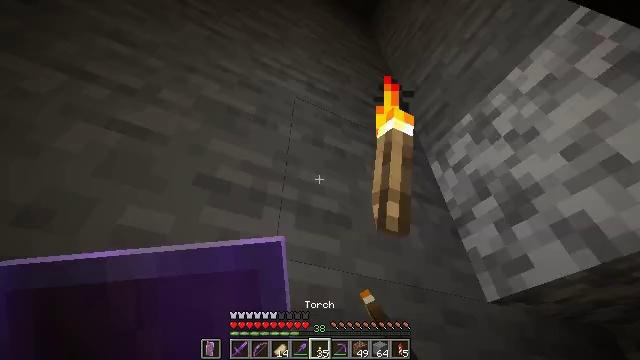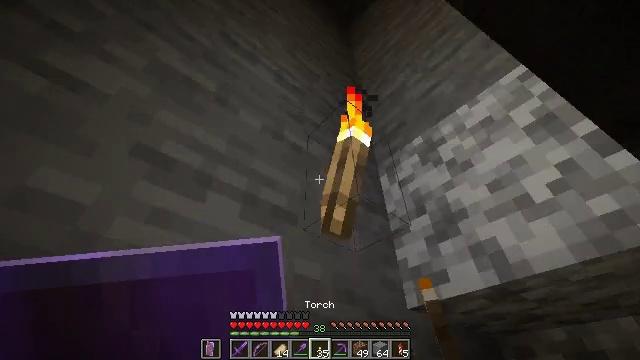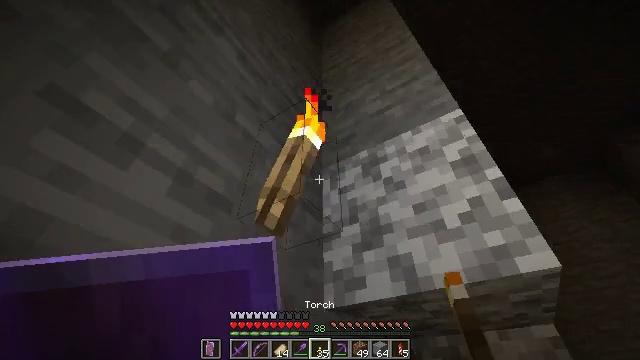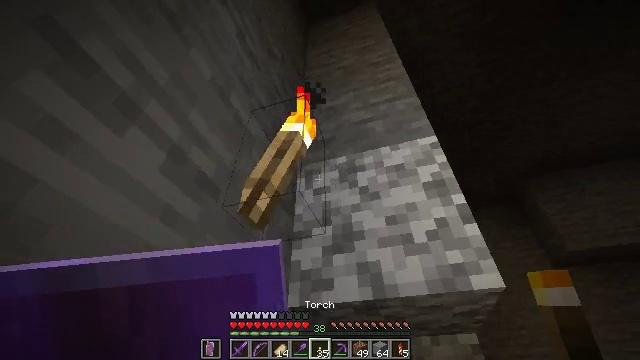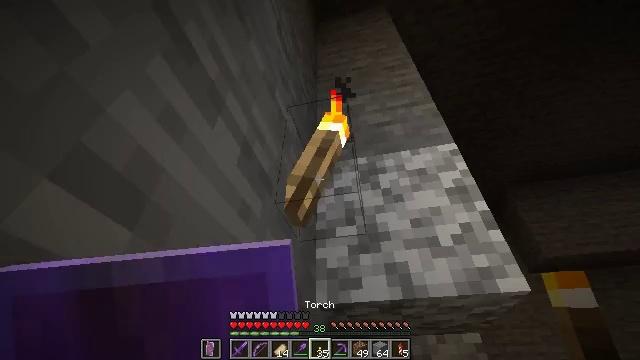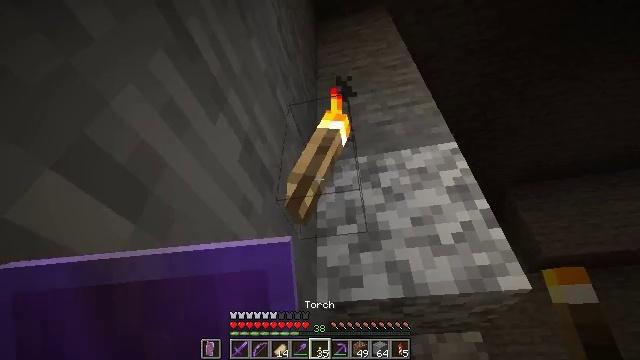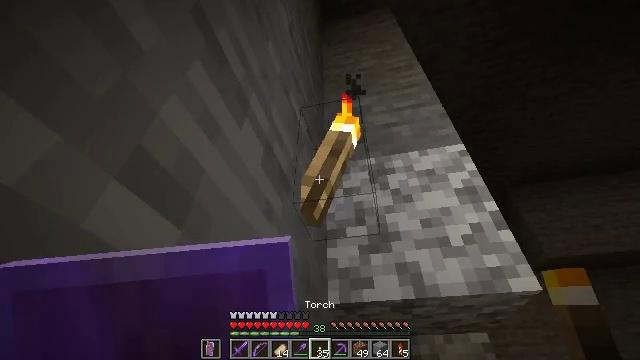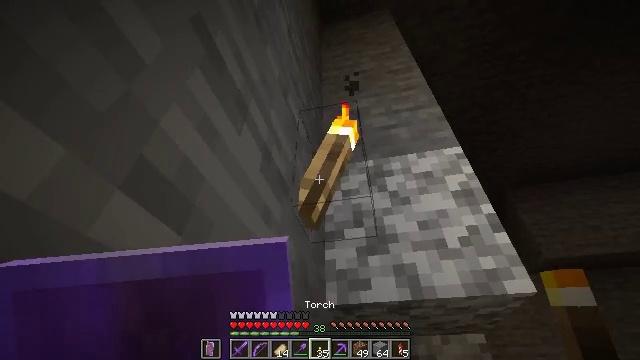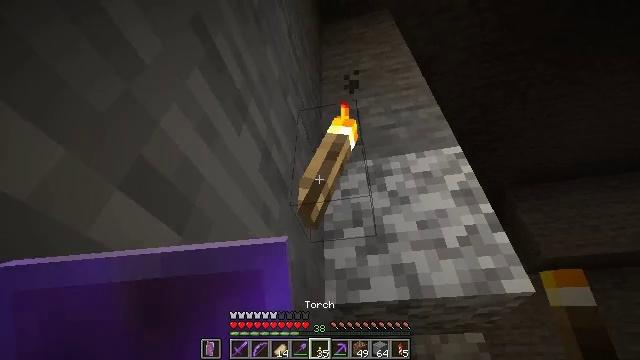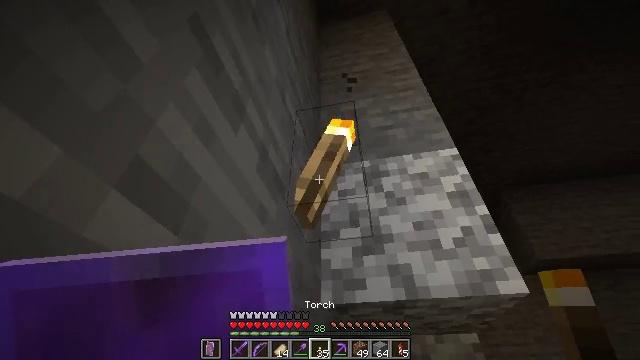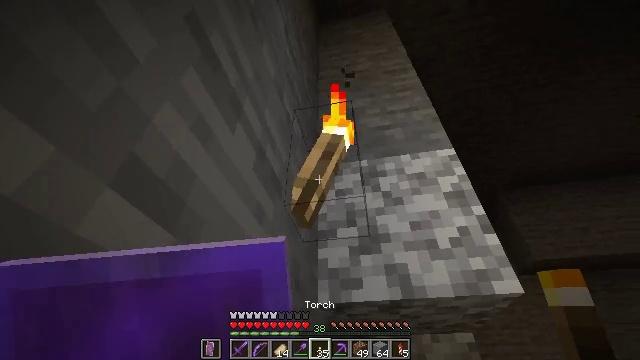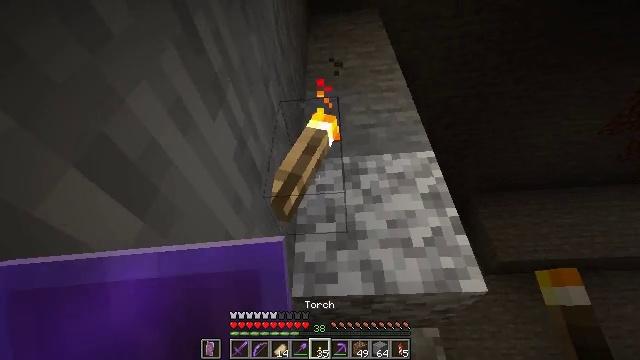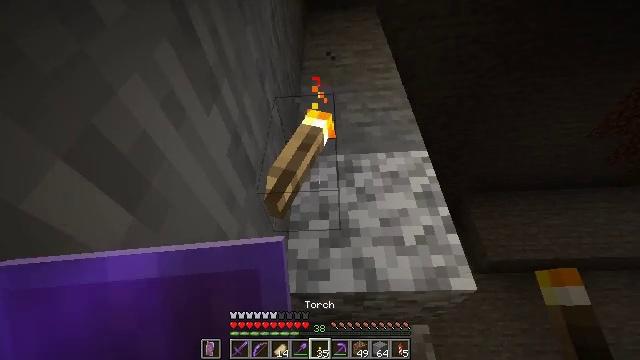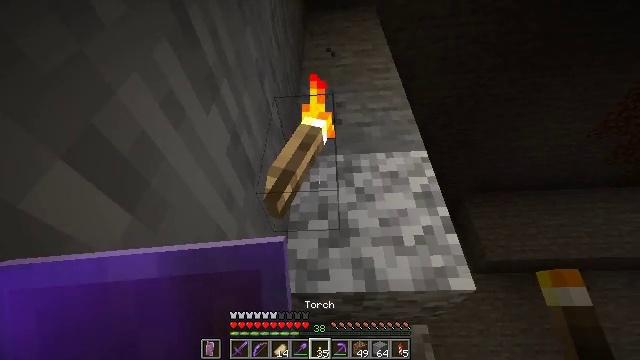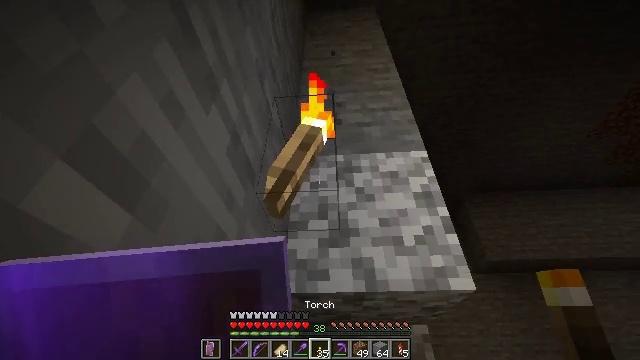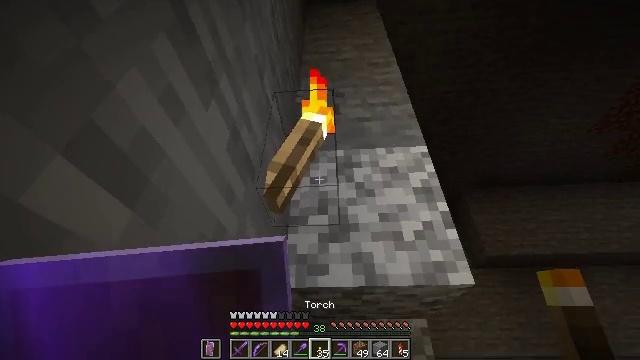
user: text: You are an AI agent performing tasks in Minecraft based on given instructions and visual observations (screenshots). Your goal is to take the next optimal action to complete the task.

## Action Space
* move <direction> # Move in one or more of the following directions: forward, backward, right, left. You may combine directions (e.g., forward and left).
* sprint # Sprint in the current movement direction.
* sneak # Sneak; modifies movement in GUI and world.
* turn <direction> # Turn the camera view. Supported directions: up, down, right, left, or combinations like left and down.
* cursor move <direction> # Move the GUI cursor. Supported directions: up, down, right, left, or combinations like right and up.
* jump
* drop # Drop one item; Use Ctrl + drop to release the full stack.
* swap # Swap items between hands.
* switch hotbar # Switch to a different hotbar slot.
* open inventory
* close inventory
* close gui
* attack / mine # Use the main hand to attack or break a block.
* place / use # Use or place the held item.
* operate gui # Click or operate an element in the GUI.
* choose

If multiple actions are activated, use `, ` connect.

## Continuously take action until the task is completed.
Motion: motion action
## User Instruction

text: Mine the diorite underground.
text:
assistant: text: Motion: turn right
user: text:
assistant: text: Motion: move left, turn right
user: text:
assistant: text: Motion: move left, turn right
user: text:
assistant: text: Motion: move left, turn right
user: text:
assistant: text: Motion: no_op
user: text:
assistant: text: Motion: no_op
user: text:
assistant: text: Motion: no_op
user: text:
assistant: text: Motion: no_op
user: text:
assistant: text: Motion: no_op
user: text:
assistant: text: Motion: no_op
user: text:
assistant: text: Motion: turn right and down
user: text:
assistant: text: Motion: turn right
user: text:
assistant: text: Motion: no_op
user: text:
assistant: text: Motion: no_op
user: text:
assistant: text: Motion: turn down
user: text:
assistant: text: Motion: turn right and down
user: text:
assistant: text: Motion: turn right and down
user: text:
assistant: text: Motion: turn down
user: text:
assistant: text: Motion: no_op
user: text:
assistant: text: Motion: no_op
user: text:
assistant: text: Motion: no_op
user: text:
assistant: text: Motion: no_op
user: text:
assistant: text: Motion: no_op
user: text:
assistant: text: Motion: no_op
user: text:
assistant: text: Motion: no_op
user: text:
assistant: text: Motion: no_op
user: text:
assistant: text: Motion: no_op
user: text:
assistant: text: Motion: no_op
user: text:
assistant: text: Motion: no_op
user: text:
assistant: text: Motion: no_op